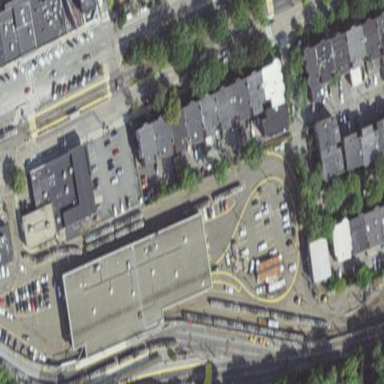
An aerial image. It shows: Train station with flat grey roof.